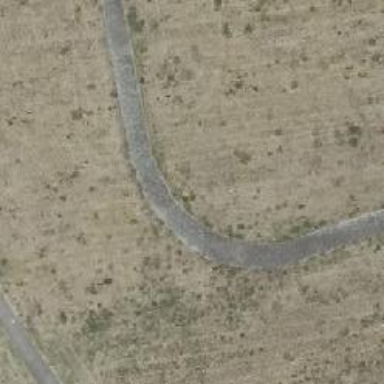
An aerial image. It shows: Asphalt service road.